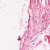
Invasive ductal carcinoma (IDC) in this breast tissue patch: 0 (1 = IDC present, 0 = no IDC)